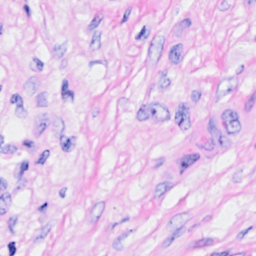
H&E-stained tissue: Breast